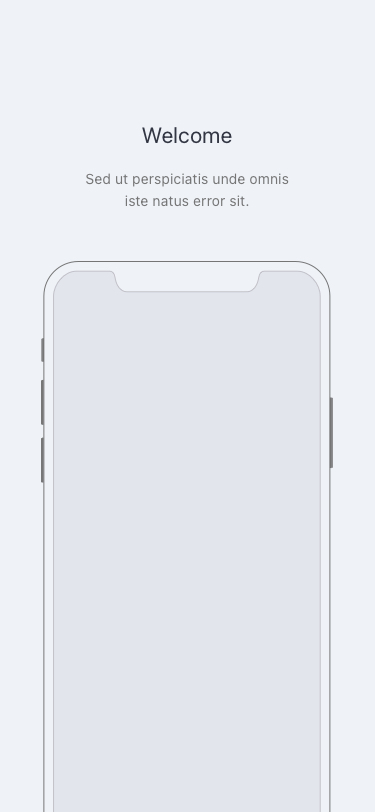
Text in this UI design:
Sed ut perspiciatis unde omnis iste natus error sit.
Welcome